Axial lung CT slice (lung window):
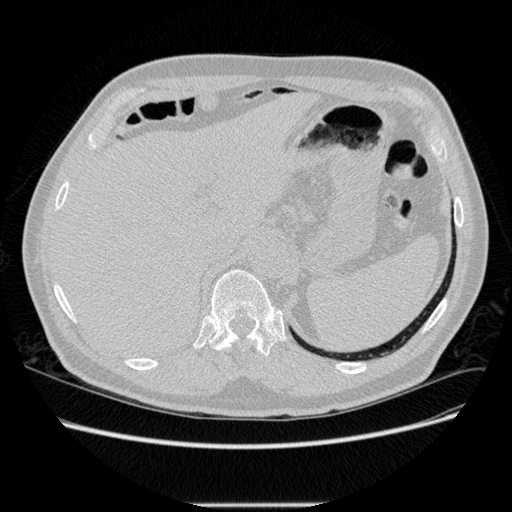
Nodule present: no